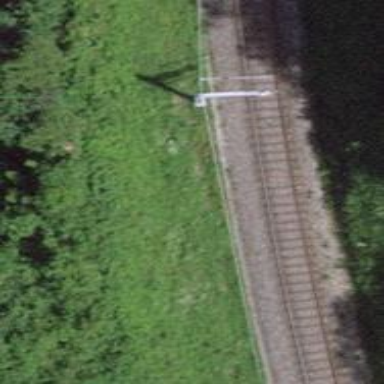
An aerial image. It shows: Single-track electrified railway with contact line.